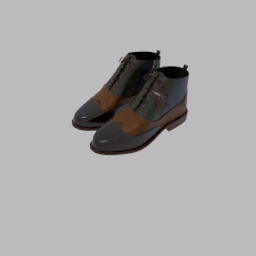
Label: people